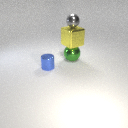
large green metal sphere below small gray metal sphere